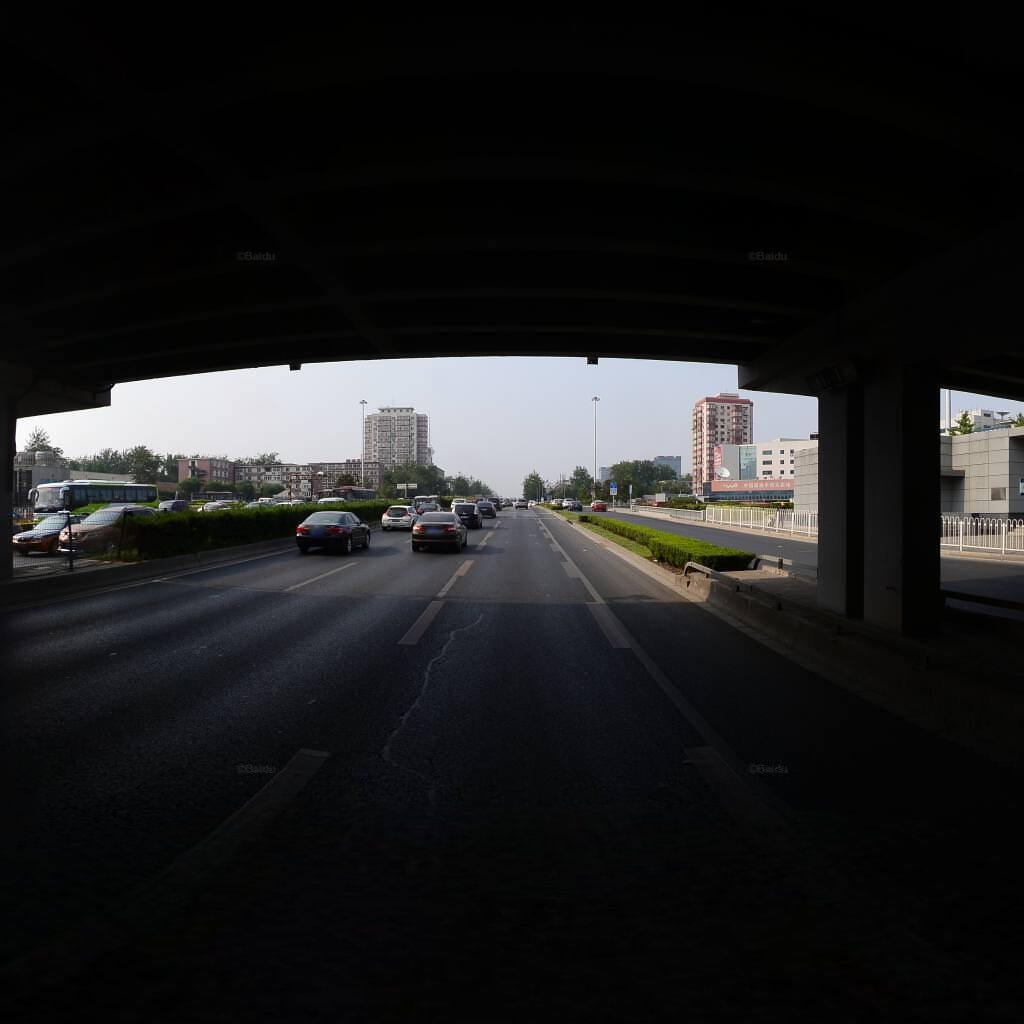
Region: Haidian
Road damage annotations: longitudinal patch